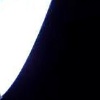
Label: space